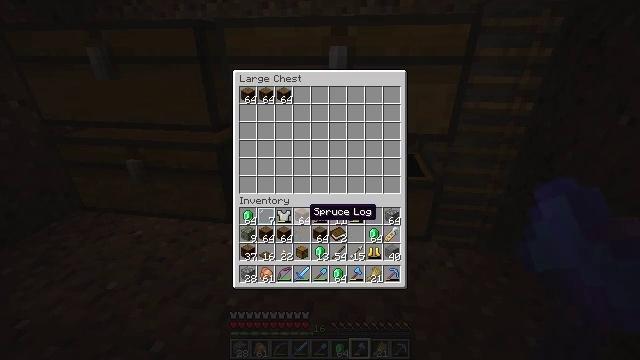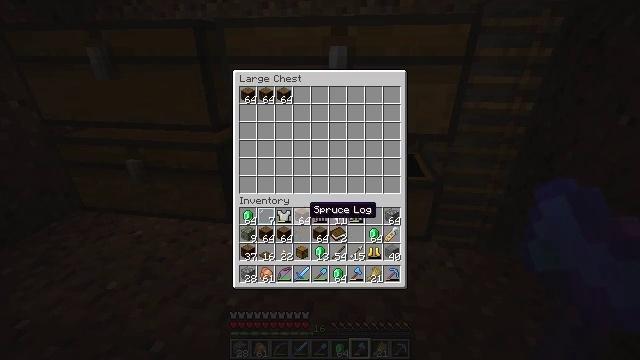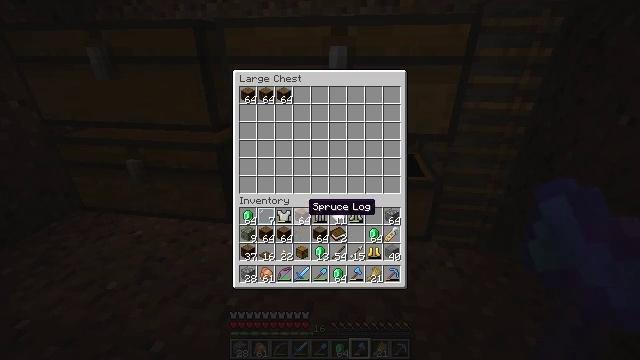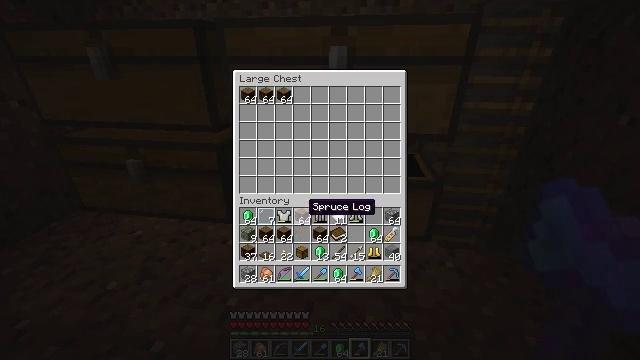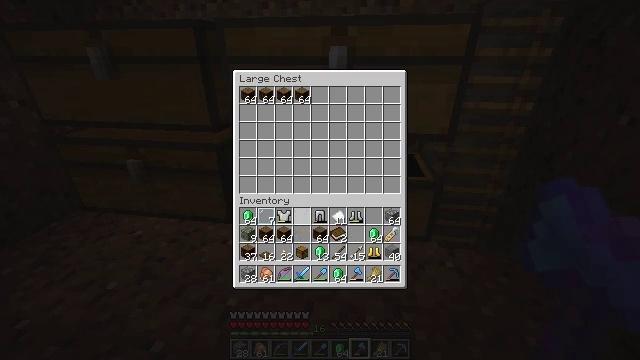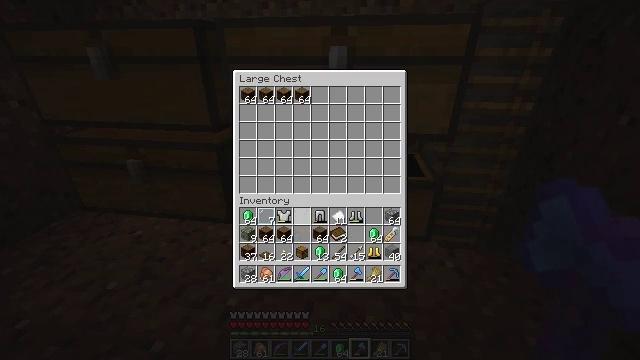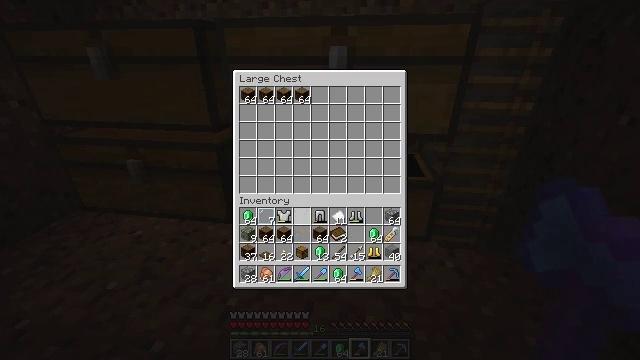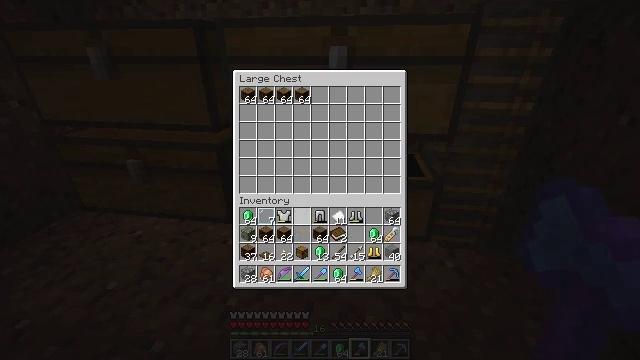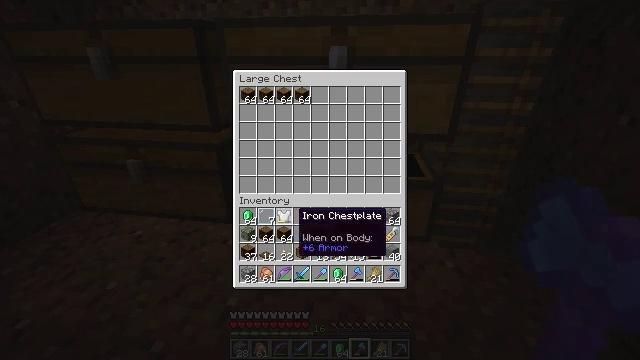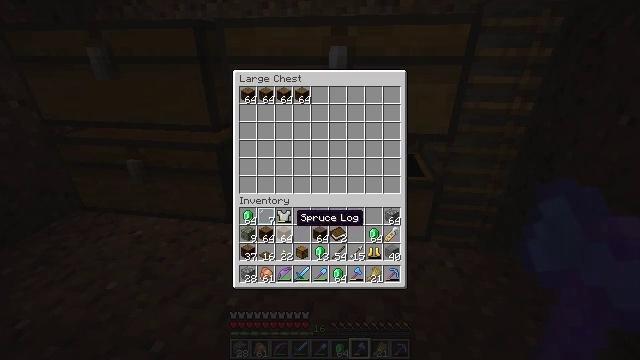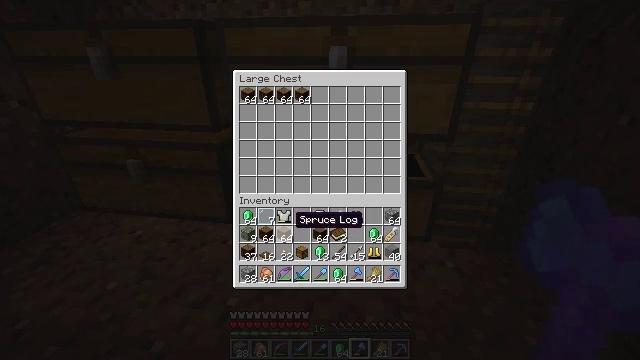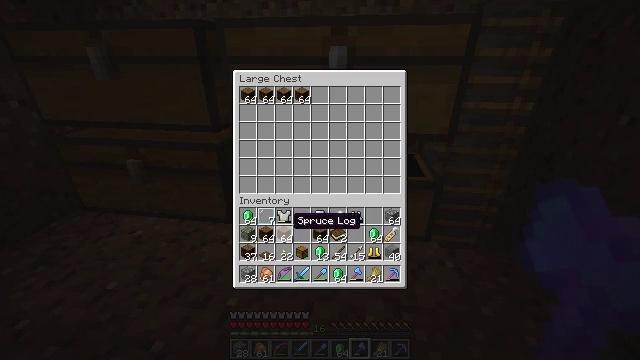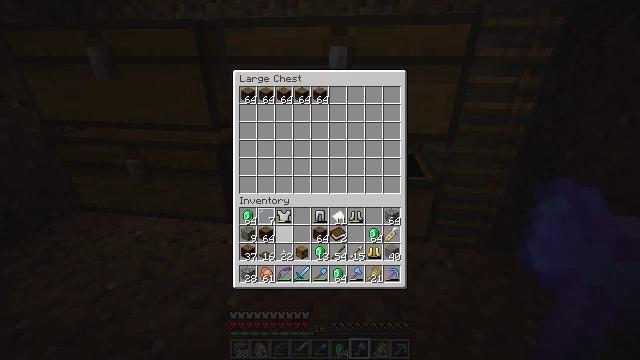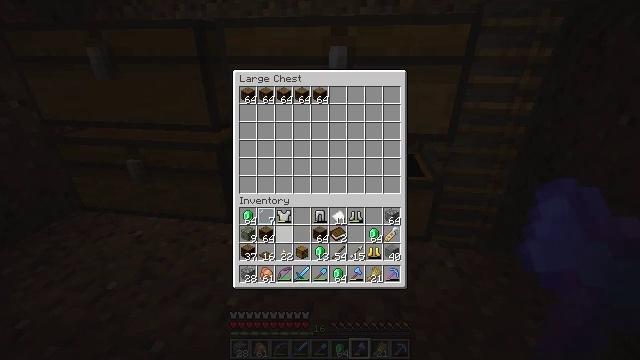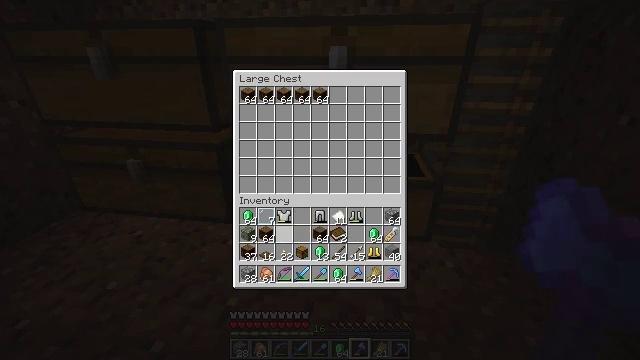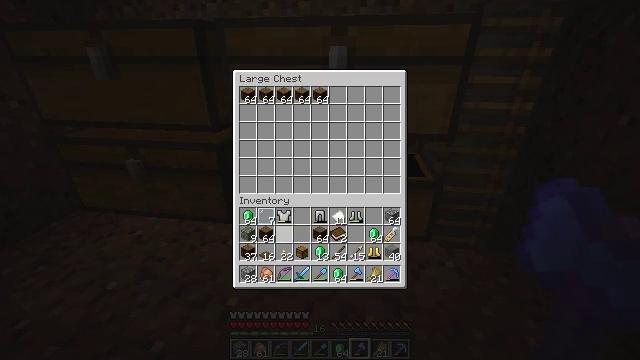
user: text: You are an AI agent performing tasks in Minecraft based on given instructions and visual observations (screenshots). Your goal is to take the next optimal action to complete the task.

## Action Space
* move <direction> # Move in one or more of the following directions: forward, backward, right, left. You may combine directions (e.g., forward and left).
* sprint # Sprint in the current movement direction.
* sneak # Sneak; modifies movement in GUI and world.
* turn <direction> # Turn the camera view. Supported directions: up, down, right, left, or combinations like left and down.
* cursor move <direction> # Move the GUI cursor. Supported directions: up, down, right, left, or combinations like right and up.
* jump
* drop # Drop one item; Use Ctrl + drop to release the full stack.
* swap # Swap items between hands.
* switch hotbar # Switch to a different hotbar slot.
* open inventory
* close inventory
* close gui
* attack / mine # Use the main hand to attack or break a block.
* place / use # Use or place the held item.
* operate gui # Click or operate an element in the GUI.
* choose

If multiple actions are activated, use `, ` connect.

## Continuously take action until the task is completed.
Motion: motion action
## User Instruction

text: Attack the cauldron to retrieve it.
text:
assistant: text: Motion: sneak
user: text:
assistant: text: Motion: sneak
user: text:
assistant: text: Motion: sneak
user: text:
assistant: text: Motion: sneak, operate gui
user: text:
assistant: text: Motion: sneak, operate gui
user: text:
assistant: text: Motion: sneak, operate gui
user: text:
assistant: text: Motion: sneak, operate gui
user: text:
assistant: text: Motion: sneak
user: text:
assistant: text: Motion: sneak
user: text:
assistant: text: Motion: sneak
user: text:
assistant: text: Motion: sneak
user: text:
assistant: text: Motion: sneak, operate gui
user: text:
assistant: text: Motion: sneak, operate gui
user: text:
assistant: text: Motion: sneak, operate gui
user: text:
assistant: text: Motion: sneak, operate gui
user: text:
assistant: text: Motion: sneak
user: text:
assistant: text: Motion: sneak
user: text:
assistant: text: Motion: sneak
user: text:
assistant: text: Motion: sneak
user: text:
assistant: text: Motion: sneak
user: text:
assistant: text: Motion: sneak, operate gui
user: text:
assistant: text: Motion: sneak, operate gui
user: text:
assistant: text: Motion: sneak, operate gui
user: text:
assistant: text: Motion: sneak, cursor move right
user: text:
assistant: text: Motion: sneak, cursor move right
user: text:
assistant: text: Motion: sneak
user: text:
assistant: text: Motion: sneak
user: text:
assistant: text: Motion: sneak
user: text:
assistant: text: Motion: sneak
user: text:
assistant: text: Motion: sneak